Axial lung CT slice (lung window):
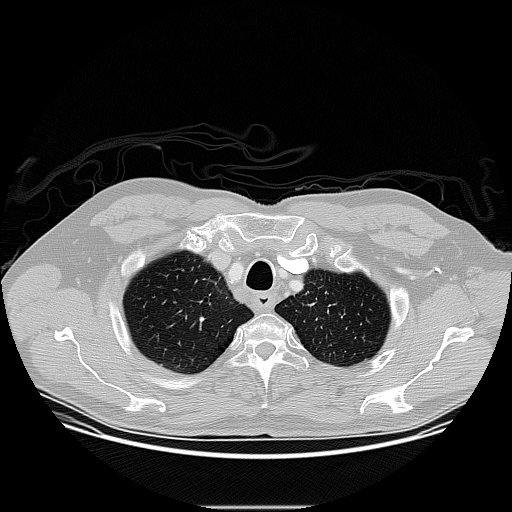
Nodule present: no